Question: I am doing a parsing operation on some data. I am taking this line from database.
In this line :
Between '[ ]' this things are the author names. There can be author more than one. After that '[ ]', to the end of the first ',' there is the university of the authors.
'[Joseph, Susan; Forsythe, Stephen J.] Nottingham Trent Univ, Pathogen Res Ctr, Sch Sci & Technol, Nottingham NG11 8NS, England. %#[Cetinkaya, Esin; Ayhan, Kamuran] Oxford Univ, Fac Engn, Dept Food Engn,06110 8NS, England.'
For example for this line, the expected output should be:
'Susan Joseph : Nottingham Trent Univ'
'Stephen J. Forsythe : Nottingham Trent Univ'
'Esin Cetinkaya : Oxford Univ'
'Kamuran Ayhan : Oxford Univ'

'''
while($row = mysqli_fetch_array($result))
{
echo "<br>";
echo $row['Correspounding_Author'] ;
echo "<br>";
$pattern = '~(?<=\[|\G;)([^,]+),([^;\]]+)~';
if (preg_match_all($pattern, $row['Correspounding_Author'], $matches, PREG_SET_ORDER)) {
print_r(array_map(function($match) {
return sprintf('%s %s', ltrim($match[2]), ltrim($match[1]));
}, $matches));
}
}
'''
'This code is taking the authors from that line but i cannot related them with their universities'
Any help is appriciated.
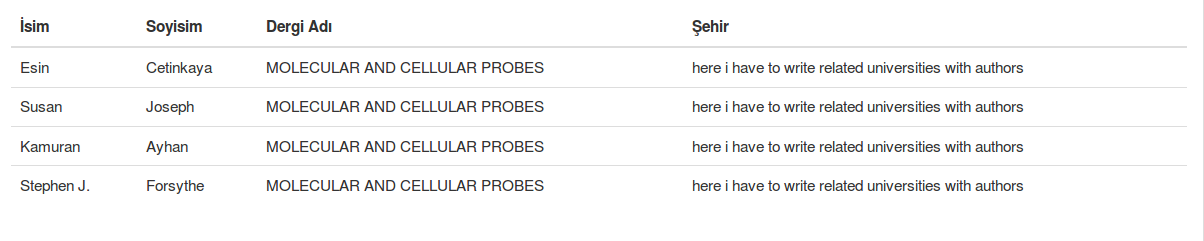
Answer: Ok, this works:
'''
$teststring = '[Joseph, Susan; Forsythe, Stephen J.] Nottingham Trent Univ, Pathogen Res Ctr, Sch Sci & Technol, Nottingham NG11 8NS, England. %#[Cetinkaya, Esin; Ayhan, Kamuran] Oxford Univ, Fac Engn, Dept Food Engn,06110 8NS, England.';
preg_match_all('/\<URL>;
foreach ($matches as $match) {
$authors = explode(";", $match[1]);
foreach ($authors as $author) {
echo preg_replace("/([^,]+),\s?(.*)/", "$2 $1", $author)." : ".$match[2]."<br />";
}
}
'''
Output:
'''
Susan Joseph : Nottingham Trent Univ
Stephen J. Forsythe : Nottingham Trent Univ
Esin Cetinkaya : Oxford Univ
Kamuran Ayhan : Oxford Univ
'''
Working code example:
<URL>